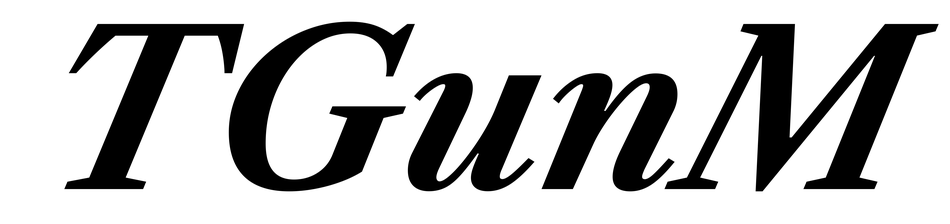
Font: LibreCaslonText-Italic_Bold_Italic